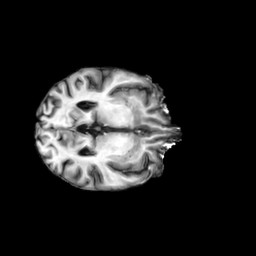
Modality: T1w
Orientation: axial
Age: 50
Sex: female
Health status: ill